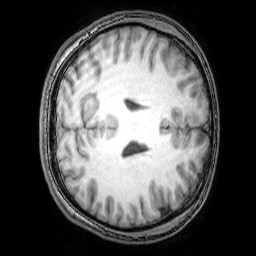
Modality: T1w
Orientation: axial
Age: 20
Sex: male
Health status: healthy
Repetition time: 0.081 s
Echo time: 0.037 s